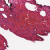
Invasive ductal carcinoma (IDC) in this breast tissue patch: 0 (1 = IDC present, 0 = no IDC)